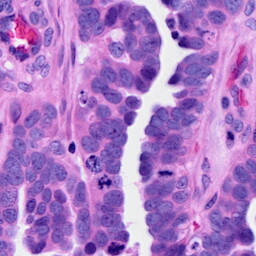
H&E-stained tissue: Ovarian